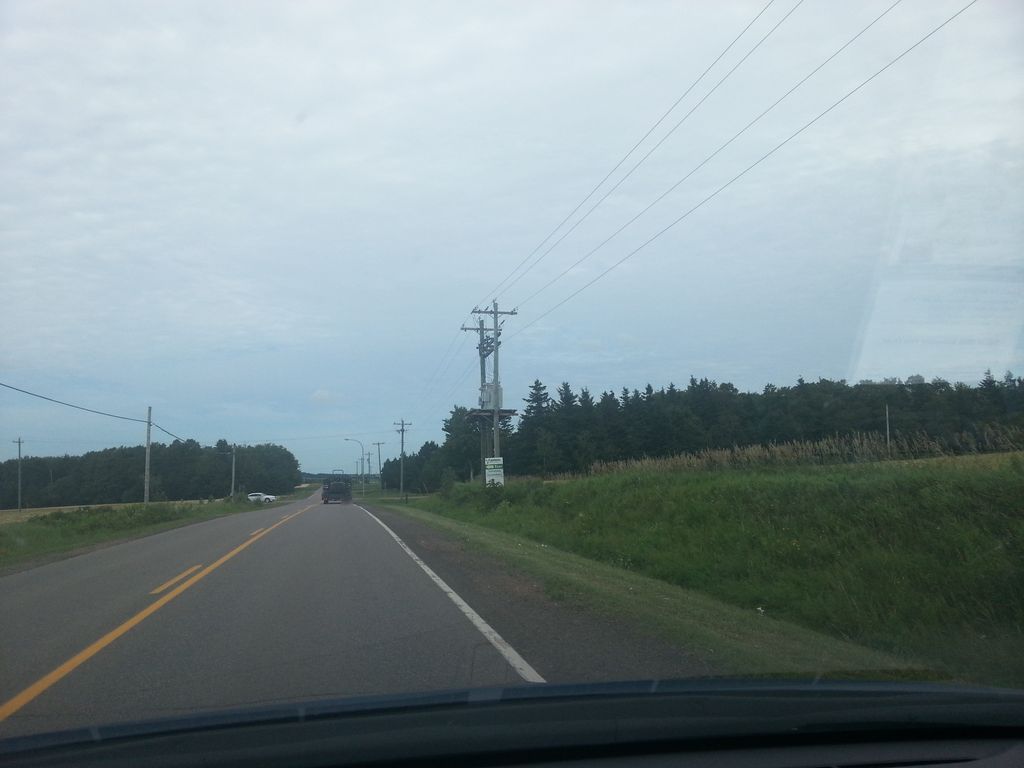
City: charlottetown